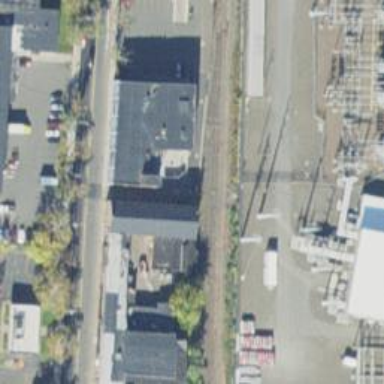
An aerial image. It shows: Distribution-level power substation.